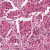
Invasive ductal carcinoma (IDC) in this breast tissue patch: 1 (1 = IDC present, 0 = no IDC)